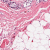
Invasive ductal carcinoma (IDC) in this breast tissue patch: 0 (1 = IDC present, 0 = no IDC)